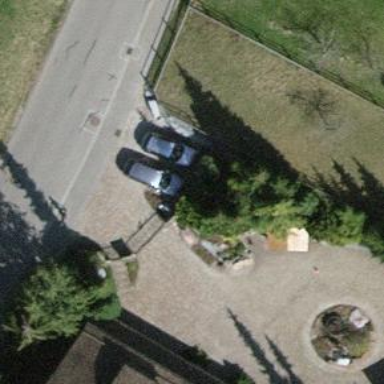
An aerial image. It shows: Gate.